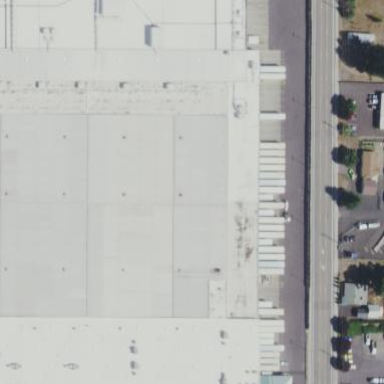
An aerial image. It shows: Warehouse.